Question: I have a problem with my 'ActionBar' that results in my menu icon being pressed up against the edge of the screen!

Below is a few code snippets of the styles I've tweaked and the declarations:
'HomeActivity.xml'
'''
private TextView tvViewAll;
DrawerLayout mDrawerLayout;
private ActionBarDrawerToggle mDrawerToggle;
@Override
public void onCreate(Bundle savedInstanceState) {
super.onCreate(savedInstanceState);
setContentView(R.layout.activity_home);
//Nav Drawer
mDrawerLayout = findViewById(R.id.drawer_layout);
//custom shadow for menu drawer
mDrawerLayout.setDrawerShadow(R.drawable.drawer_shadow, GravityCompat.START);
// ActionBarDrawerToggle ties together the the proper interactions
// between the sliding drawer and the action bar app icon
mDrawerToggle = new ActionBarDrawerToggle (this, mDrawerLayout, R.string.drawer_open, R.string.drawer_close);
mDrawerLayout.addDrawerListener(mDrawerToggle);
mDrawerToggle.syncState();
getSupportActionBar().setDisplayHomeAsUpEnabled(true);
}
@Override
public boolean onOptionsItemSelected(MenuItem item) {
if(mDrawerToggle.onOptionsItemSelected(item)){
return true;
}
return super.onOptionsItemSelected(item);
}
'''
'styles.xml'
'''
<resources>
<!-- Base application theme. -->
<style name="AppTheme" parent="Theme.AppCompat.Light.DarkActionBar">
<item name="android:statusBarColor">@color/colorBackgroundBlack</item>
<item name="android:navigationBarColor">@color/colorBackgroundBlack</item>
<item name="actionMenuTextColor">@color/colorBackgroundBlackDark</item>
<item name="colorPrimary">@color/colorBackgroundBlackDark</item>
<item name="colorAccent">@color/colorPrimaryDark</item>
<item name="colorButtonNormal">@color/ipBlue</item>
<item name="toolbarNavigationButtonStyle">@color/ipGreen</item>
</style>
<style name="ActionBar.Solid.TMSA.NoTitle" parent="@style/Widget.AppCompat.Light.ActionBar.Solid.Inverse">
<item name="displayOptions">useLogo|showHome</item>
<item name="logo">@drawable/ic_ipaustralialogo</item>
<item name="android:contentDescription">@string/ip_logo</item>
</style>
<style name="AppTheme.TMSA" parent="@style/AppTheme">
<item name="actionBarStyle">@style/ActionBar.Solid.TMSA.NoTitle</item>
</style>
'''
I don't remember touching the formatting layout for the 'ActionBar' apart from the inclusion of the gov logo but I can't otherwise figure out why I'm getting this askew menu icon.
I have already considered doing a 'Toolbar' approach but would prefer not to have to convert :P
Happy coding :)
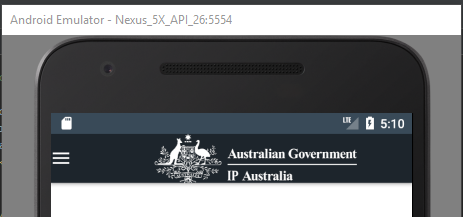
Answer: 'ActionBarDrawerToggle' sets its toggle icon on the 'ActionBar''s navigation button. In an 'AppCompatActivity', the 'ActionBar' is actually a 'Toolbar' underneath, and that navigation button is styled with the 'style' resource set on the theme's 'toolbarNavigationButtonStyle' attribute.
In your theme, you've set a 'color' resource on that attribute, rather than a 'style' resource, and all of the values in the default style are lost, including the 'minWidth' value, which is why your toggle is wrapped to the drawable's width.
If you want to modify some style values on the navigation button, you should create your own 'style' resource, with the default 'style' as its 'parent', set the desired attributes there, and specify that 'style' as your theme's 'toolbarNavigationButtonStyle'. For example:
'''
<style name="AppTheme" parent="Theme.AppCompat.Light.DarkActionBar">
...
<item name="toolbarNavigationButtonStyle">@style/Toolbar.Button.Navigation</item>
</style>
<style name="Toolbar.Button.Navigation" parent="Widget.AppCompat.Toolbar.Button.Navigation">
<item name="android:background">@color/ipGreen</item>
</style>
'''
---
If what you're actually trying to modify is the hamburger-arrow drawable, it has its own style that you can "sub-style", and change certain features in that. For example:
'''
<style name="AppTheme" parent="Theme.AppCompat.Light.DarkActionBar">
...
<item name="drawerArrowStyle">@style/DrawerArrowToggle</item>
</style>
<style name="DrawerArrowToggle" parent="Widget.AppCompat.DrawerArrowToggle">
<item name="color">@color/ipGreen</item>
</style>
'''
Below is the full list of attributes available for modification in a 'drawerArrowStyle', should you want to customize any other of its properties.
'''
<!-- The drawing color for the bars -->
<attr name="color" format="color"/>
<!-- Whether bars should rotate or not during transition -->
<attr name="spinBars" format="boolean"/>
<!-- The total size of the drawable -->
<attr name="drawableSize" format="dimension"/>
<!-- The max gap between the bars when they are parallel to each other -->
<attr name="gapBetweenBars" format="dimension"/>
<!-- The length of the arrow head when formed to make an arrow -->
<attr name="arrowHeadLength" format="dimension"/>
<!-- The length of the shaft when formed to make an arrow -->
<attr name="arrowShaftLength" format="dimension"/>
<!-- The length of the bars when they are parallel to each other -->
<attr name="barLength" format="dimension"/>
<!-- The thickness (stroke size) for the bar paint -->
<attr name="thickness" format="dimension"/>
'''